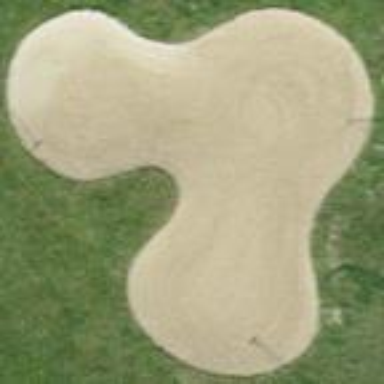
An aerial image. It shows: Sandy area is golf bunker.